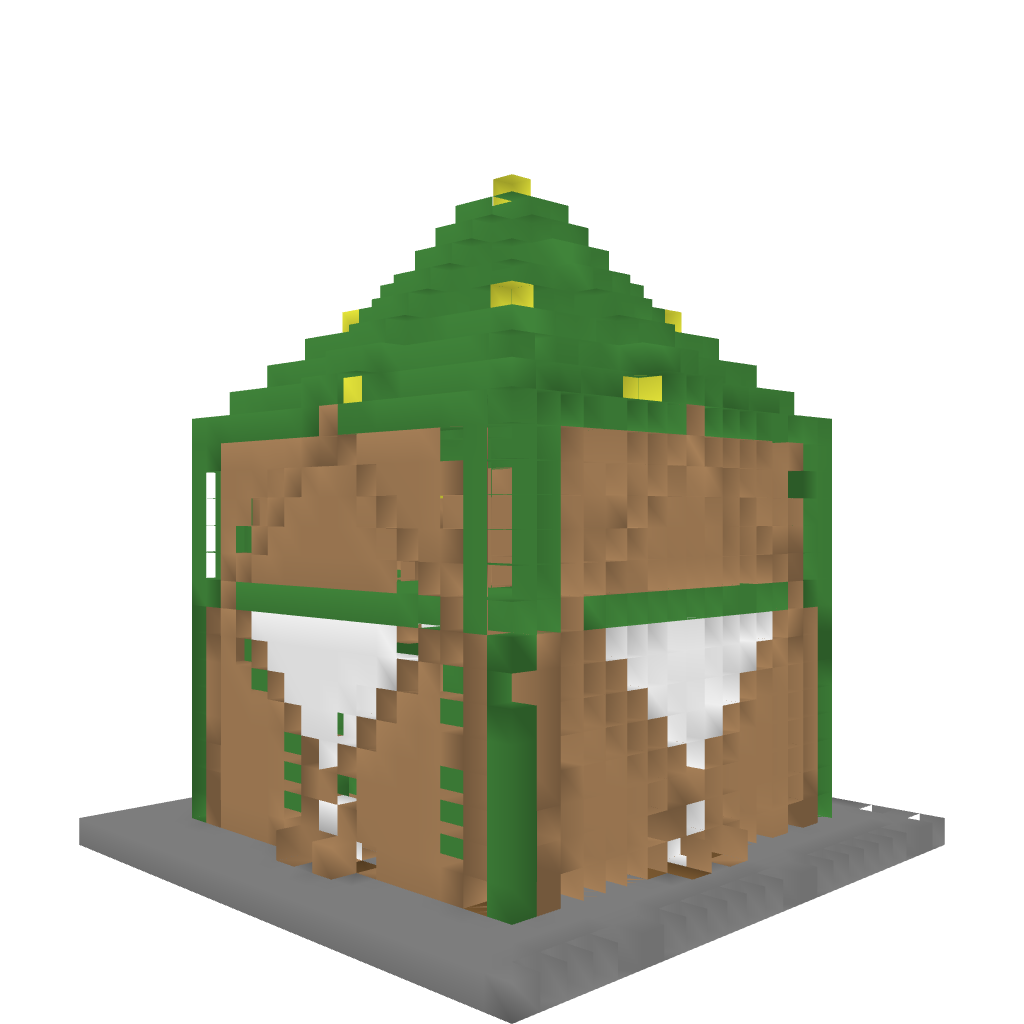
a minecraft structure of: Coco Bean Farm bad low quality